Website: bh-photo
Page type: cart
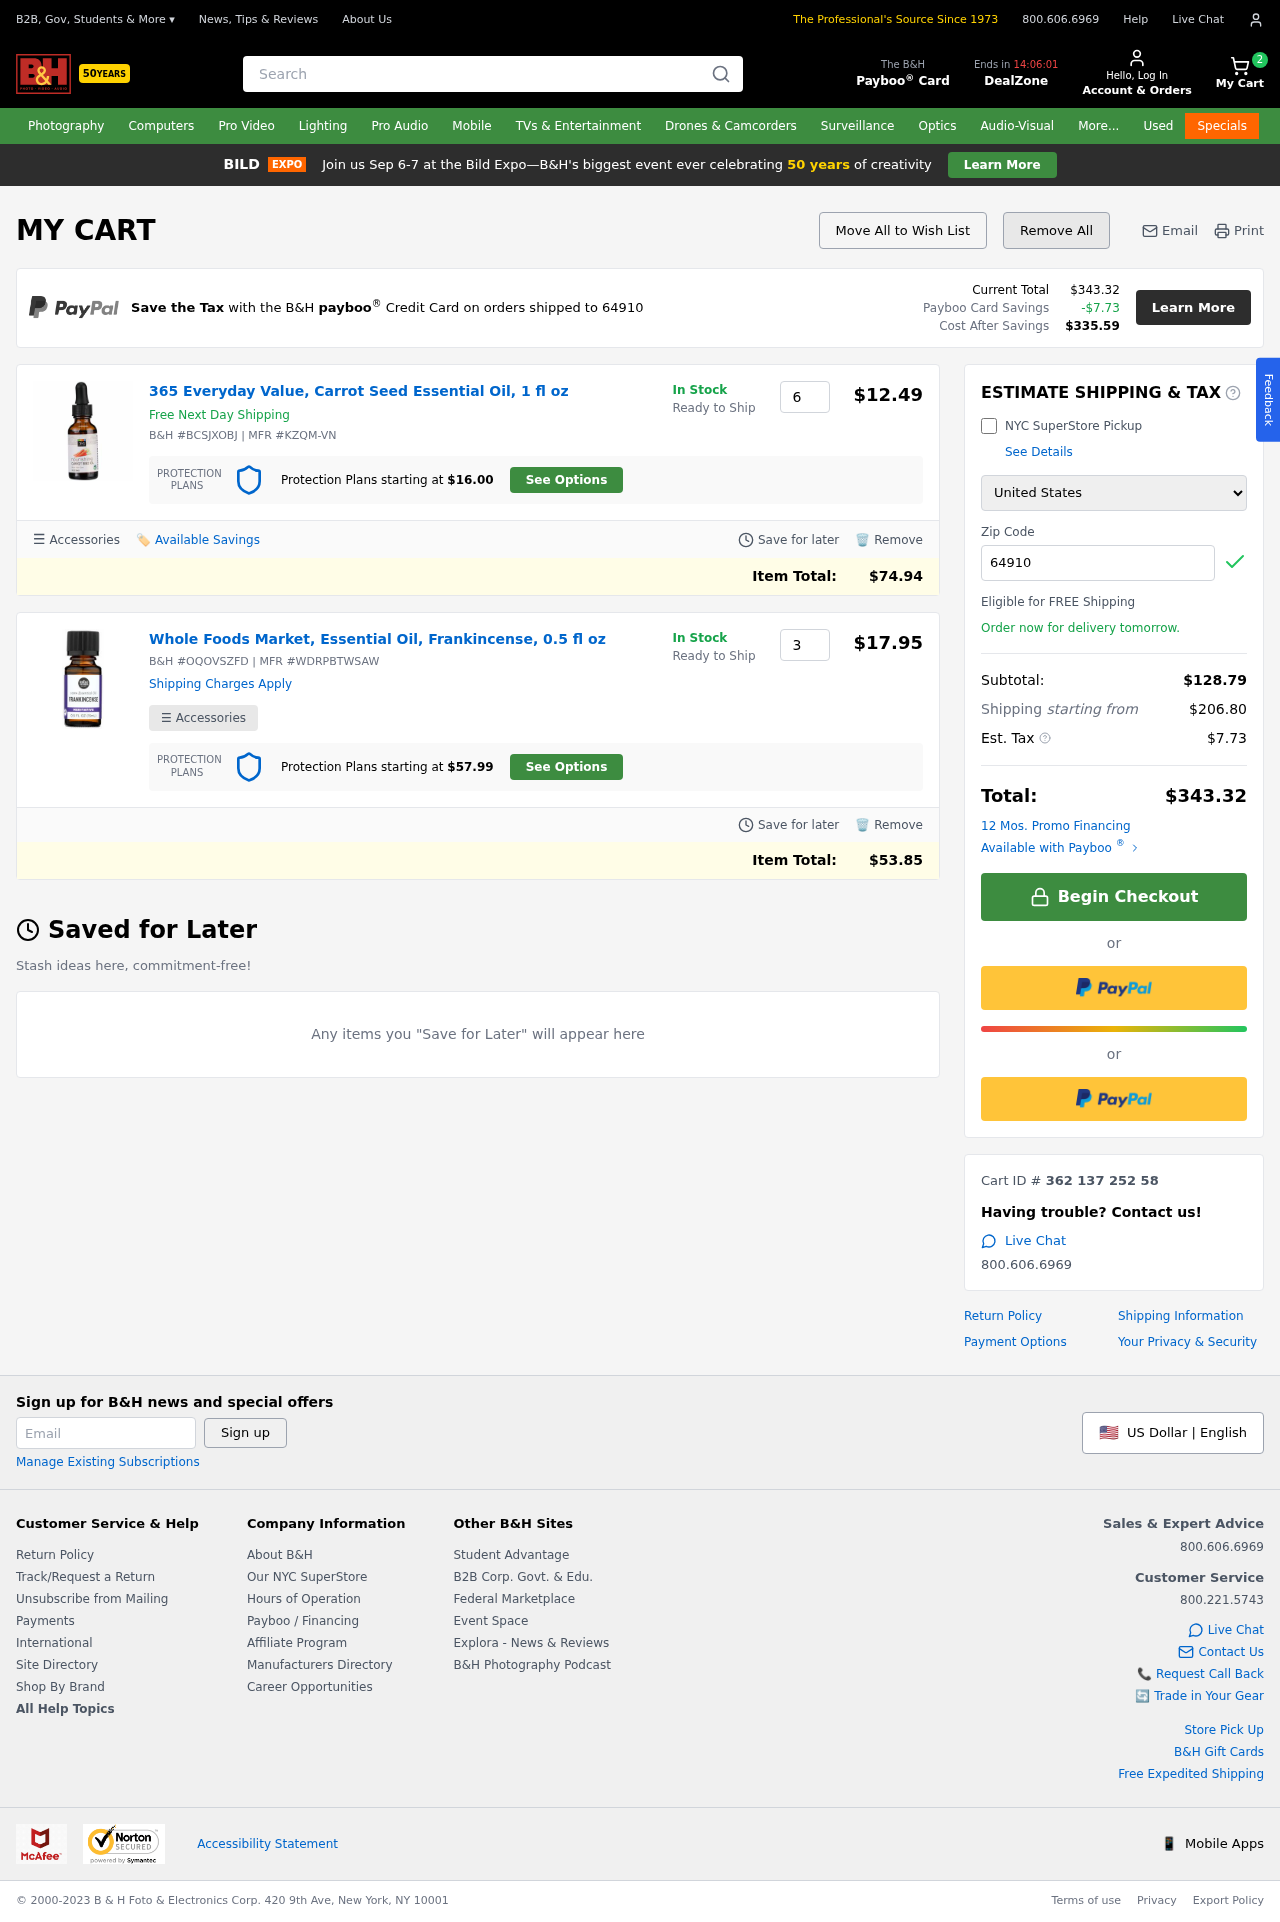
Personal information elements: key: PII_COUNTRY
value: United States
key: PII_POSTCODE
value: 64910
Product elements: key: PRODUCT1_NAME
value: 365 Everyday Value, Carrot Seed Essential Oil, 1 fl oz
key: PRODUCT1_PRICE
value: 12.49
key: PRODUCT1_QUANTITY
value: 6
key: PRODUCT2_NAME
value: Whole Foods Market, Essential Oil, Frankincense, 0.5 fl oz
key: PRODUCT2_PRICE
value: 17.95
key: PRODUCT2_QUANTITY
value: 3
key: PRODUCT1_ITEM_TOTAL
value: $74.94
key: PRODUCT2_ITEM_TOTAL
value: $53.85
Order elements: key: ORDER_NUM_ITEMS
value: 2
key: ORDER_TOTAL
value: $343.32
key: ORDER_TAX
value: -$7.73
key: ORDER_TAX
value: $7.73
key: ORDER_TOTAL_AFTER_SAVINGS
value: $335.59
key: ORDER_SUBTOTAL
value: $128.79
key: ORDER_SHIPPING_COST
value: $206.80
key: ORDER_ID
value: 362 137 252 58
Search elements: key: HEADER_SEARCH
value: Search